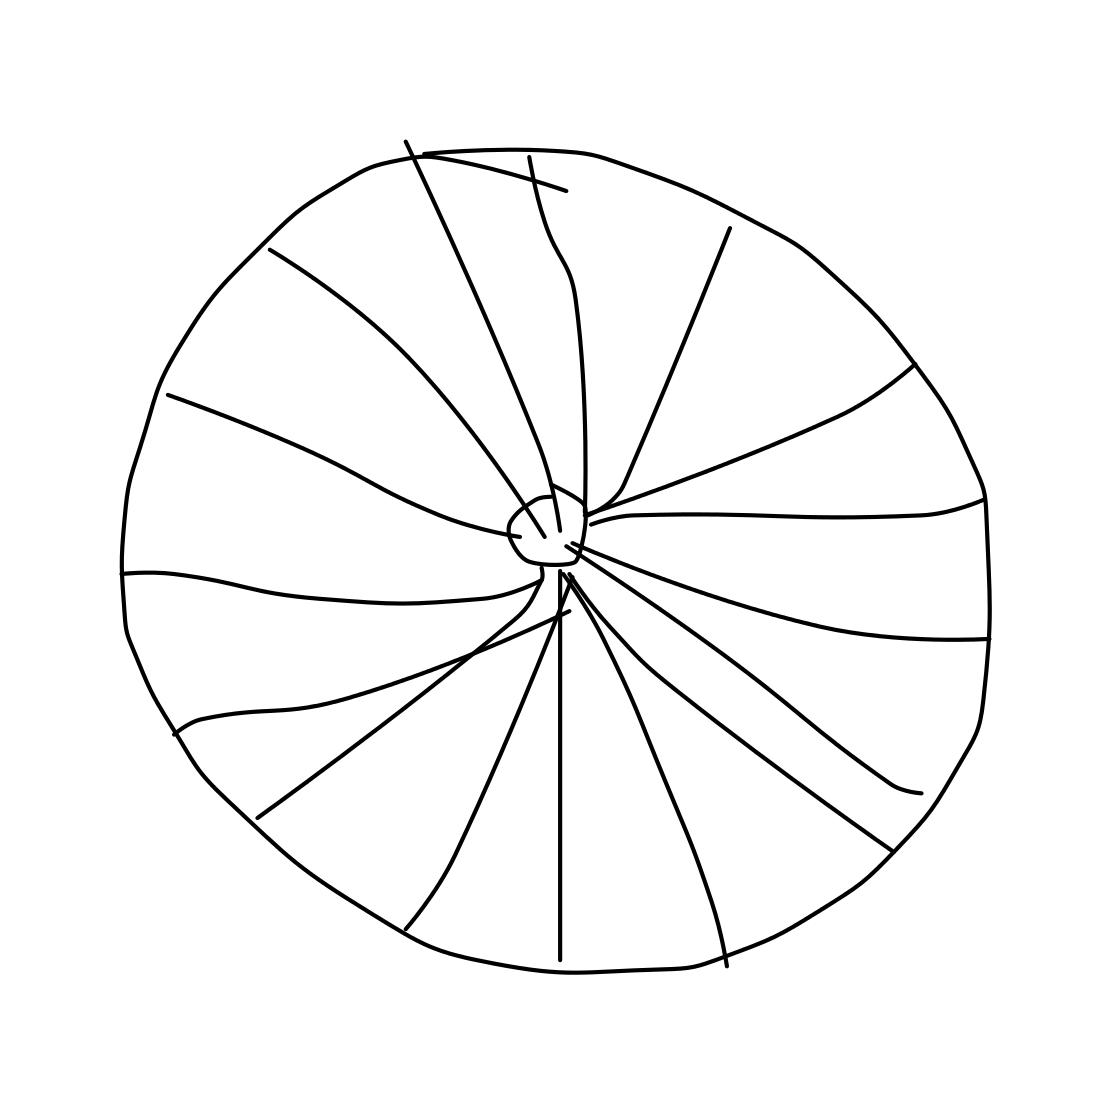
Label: wheel